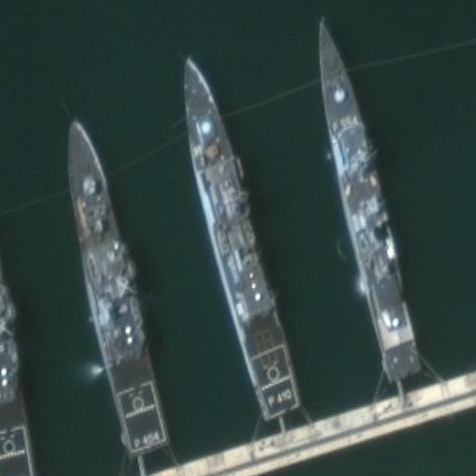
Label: destroyer